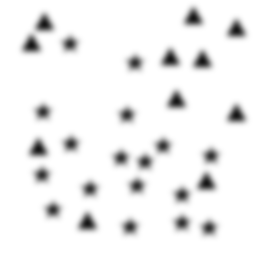
Squares: 0
Triangles: 11
Stars: 17
Total shapes: 28